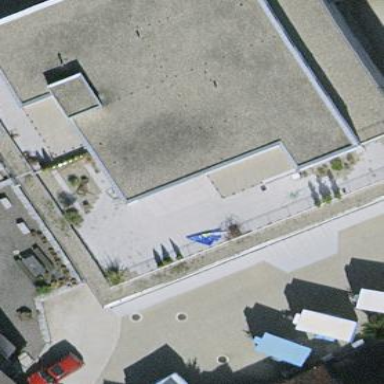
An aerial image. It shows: Commercial building.